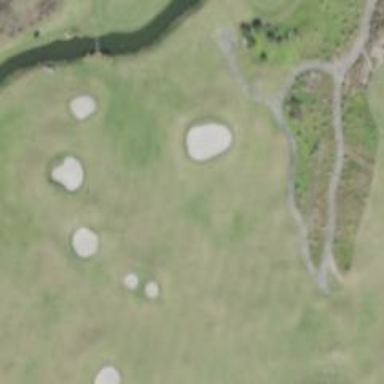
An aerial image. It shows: Golf hole.